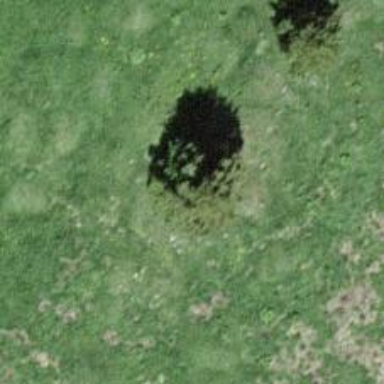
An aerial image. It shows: Needle-leaved tree in natural setting.